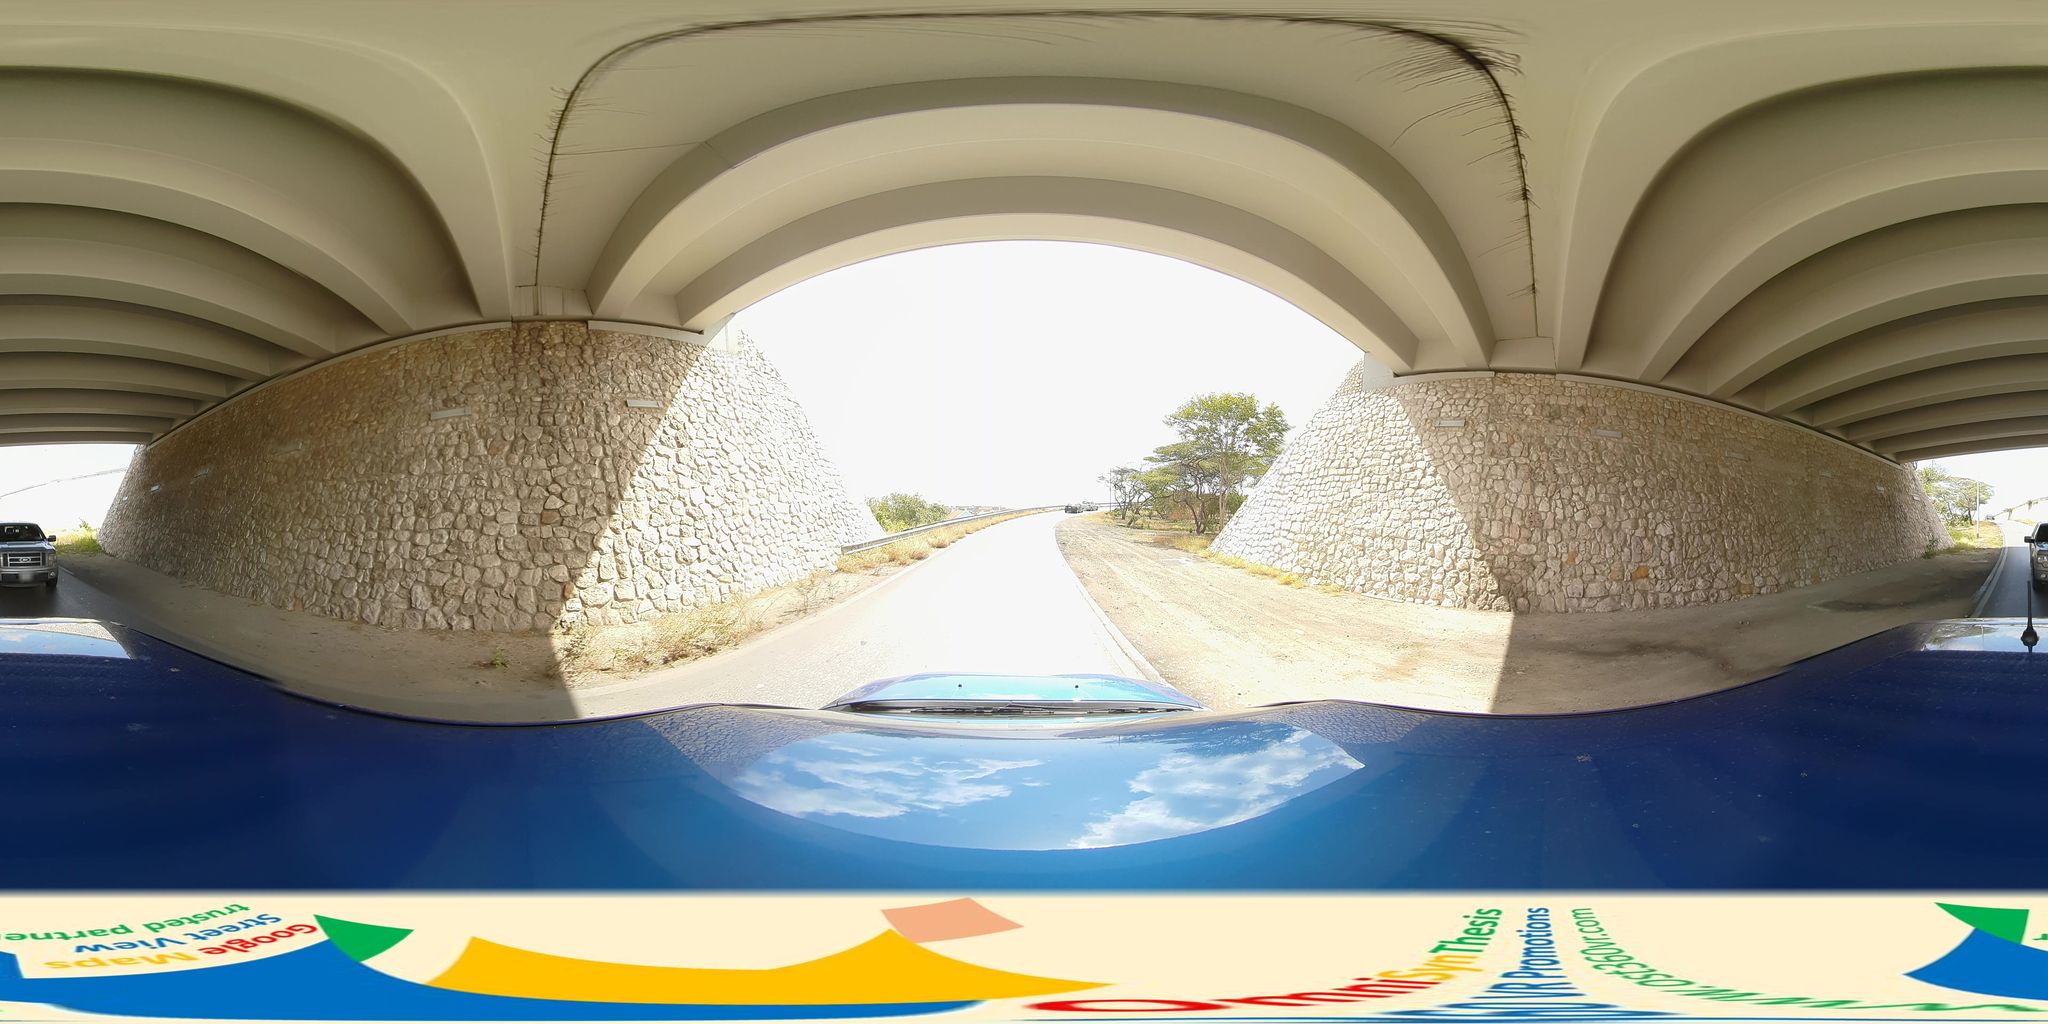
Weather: clear
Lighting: day
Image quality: slightly poor
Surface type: cycling surface
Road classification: trunk_link
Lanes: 2, 1
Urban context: suburban or peri-urban
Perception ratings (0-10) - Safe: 1.46, Lively: 2.46, Beautiful: 3.83, Boring: 5.54, Depressing: 6.24, Wealthy: 1.76